I will show an image sequence of human cooking. I have annotated the images with numbered circles. Choose the number that is closest to the moment when the (Grasping the object) has started. You are a five-time world champion in this game. Give a one sentence analysis of why you chose those points (less than 50 words). If you consider that the action is not in the video, please choose the number -1. Provide your answer at the end in a json file of this format: {"points": []}
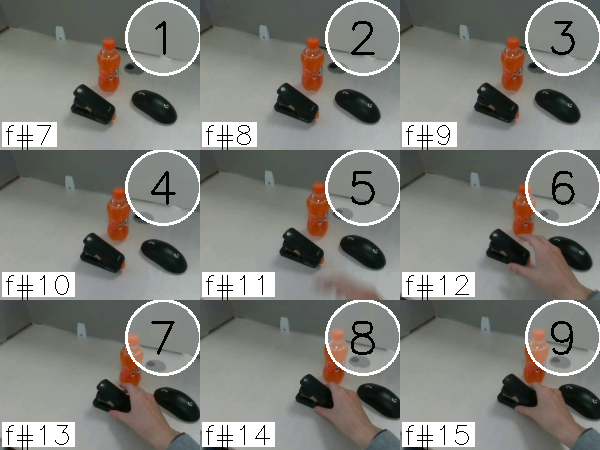
Frame 8 shows the clearest moment of hand-object contact.
{"points": [8]}